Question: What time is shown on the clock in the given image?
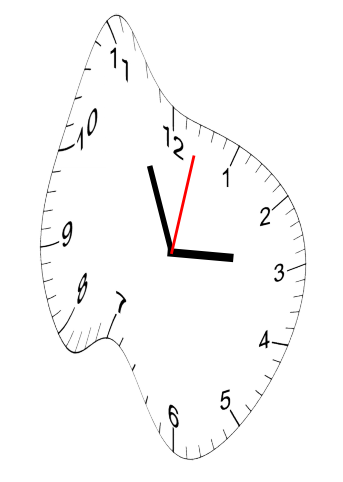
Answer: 02:56:02